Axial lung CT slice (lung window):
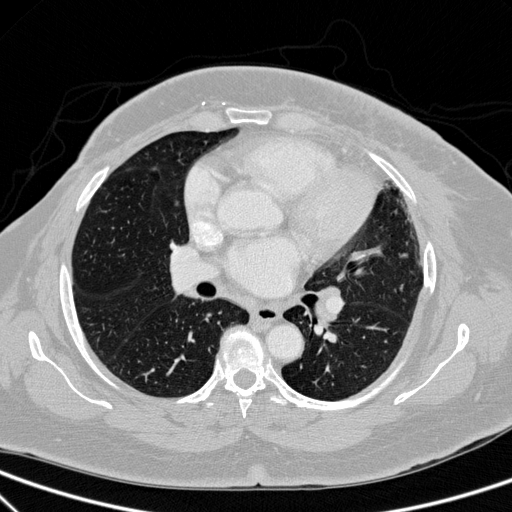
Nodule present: no